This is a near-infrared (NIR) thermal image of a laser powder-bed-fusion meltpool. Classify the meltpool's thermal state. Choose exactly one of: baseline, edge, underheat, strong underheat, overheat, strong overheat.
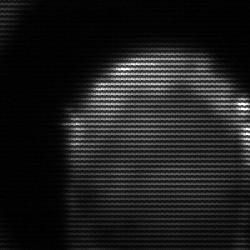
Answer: edge